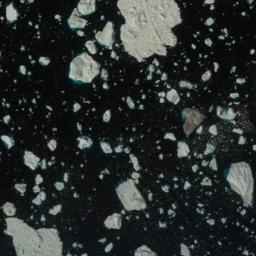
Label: sea_ice